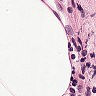
Metastatic tissue present: no